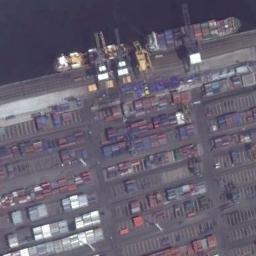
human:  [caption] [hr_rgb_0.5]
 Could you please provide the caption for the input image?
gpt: There are two container-loaded ships docked at the dock  There are large containers on the dock .

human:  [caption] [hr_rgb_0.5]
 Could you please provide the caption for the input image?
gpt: There are two ships at the harbor with many containers .

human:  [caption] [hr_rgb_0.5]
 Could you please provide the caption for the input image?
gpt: There is a ship in the black water on the shore .

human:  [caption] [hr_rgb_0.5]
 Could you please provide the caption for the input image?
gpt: There are many containers in the dock beside the ship .

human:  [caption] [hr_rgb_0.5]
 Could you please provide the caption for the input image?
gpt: The two cargo ships full of containers are docked at the container terminal and the water is deep blue .